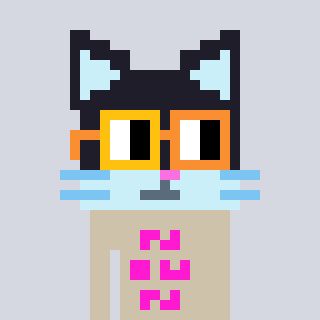
a pixel art character with square yellow and orange glasses, a cat-shaped head and a bege-colored body on a cool background